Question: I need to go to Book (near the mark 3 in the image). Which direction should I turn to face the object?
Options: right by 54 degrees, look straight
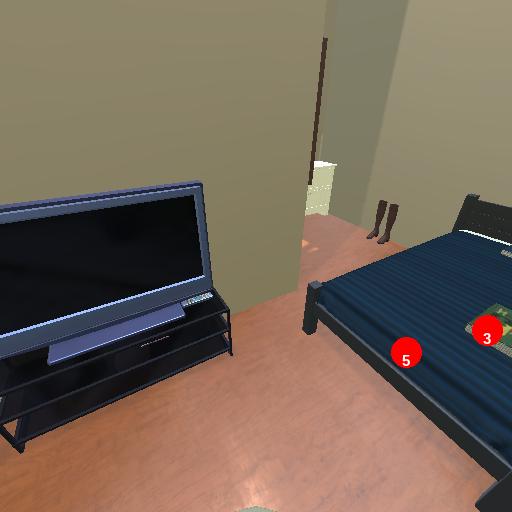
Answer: right by 54 degrees